Question: Good day. I have passed a data variable from one class to another to put into a datagridview in the main form. I put some message boxes in each case to know that it accesses the said function and that the data is clearly passed. But when I run the program. The table doesn't put the data inside it.
Here is the code when I pass the data
'''
if (txtCode1.ElementAt(intCtr + 1).Equals(val4)) {
MessageBox.Show("Lol");
Compilourdes_GUI cmp = new Compilourdes_GUI();
cmp.AddtotblLexeme(val2, val2);
break;
}
'''
And here is the code of AddtotblLexeme
'''
public void AddtotblLexeme(string lexeme, string token) {
MessageBox.Show(lexeme+" "+token);
tblLexeme.Rows.Add(lexeme , token); //adding tokens and lexeme to the table
}
'''
Code where I made the DataTable
'''
private void Start()
{
tbl1.AutoGenerateColumns = true;
tbl1.DataSource = null;
tbl1.Rows.Clear();
InitTable();
string txtCode1 = txtCode.Text;
LexicalAnalyzer lex = new LexicalAnalyzer(txtCode1);
lex.StartLex();
tbl1.DataSource = tblLexeme;
}
public void InitTable()
{
tblLexeme = new DataTable();
tblLexeme.Columns.Add("Lexeme", typeof(string));
tblLexeme.Columns.Add("Token", typeof(string));
}
DataTable tblLexeme = new DataTable();
'''
Here is the image of the output . the "TEST" word/s should be inside the table, but as you can see, it didn't get put in.
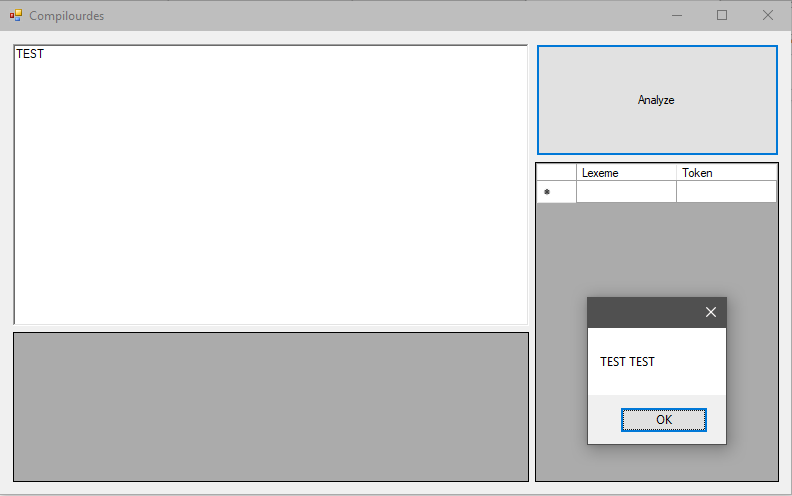
Answer: Ok I think I understand your problem. If you added the columns directly in the designer, my guess is that you added unbound columns. If so, then the DataGridView cannot match up the row you are adding to the rows in the table. To fix this, delete the columns from the DatagridView. Then make sure that your DataGridView has property AutoGenerateColumns = true, before setting DataSource = tblLexeme. Now two things happen automatically: firstly the DataGridView picks up the columns from your DataTable; and secondly, when adding a new row to the DataTable, it should show automatically in the DataGridView.
In AddtotblLexeme, for testing purposes, can you please add, in place of your Rows.Add():
'''
DataRow nR = tblLexeme.NewRow();
nR[0] = lexeme;
nR[1] = token;
tblLexeme.Rows.Add(nR);
'''
Then in debugger check that nR does have an ItemArray with 2 columns.